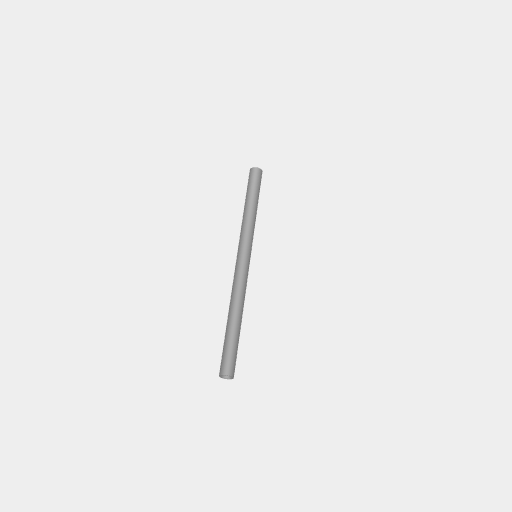
Part: AluminumTube10ID12OD200